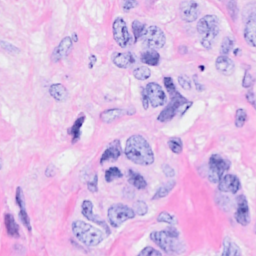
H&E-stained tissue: Breast